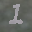
Label: 1